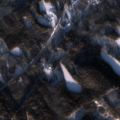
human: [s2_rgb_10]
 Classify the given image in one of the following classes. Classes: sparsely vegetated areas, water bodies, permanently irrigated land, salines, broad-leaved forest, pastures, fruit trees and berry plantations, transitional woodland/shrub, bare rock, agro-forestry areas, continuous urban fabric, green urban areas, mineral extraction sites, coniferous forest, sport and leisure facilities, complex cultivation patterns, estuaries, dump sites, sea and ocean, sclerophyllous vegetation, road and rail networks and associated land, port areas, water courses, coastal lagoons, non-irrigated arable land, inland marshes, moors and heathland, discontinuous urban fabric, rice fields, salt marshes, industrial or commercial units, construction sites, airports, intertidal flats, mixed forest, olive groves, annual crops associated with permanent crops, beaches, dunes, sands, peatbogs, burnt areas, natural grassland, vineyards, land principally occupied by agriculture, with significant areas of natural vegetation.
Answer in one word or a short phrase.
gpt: coniferous forest, mixed forest, transitional woodland/shrub